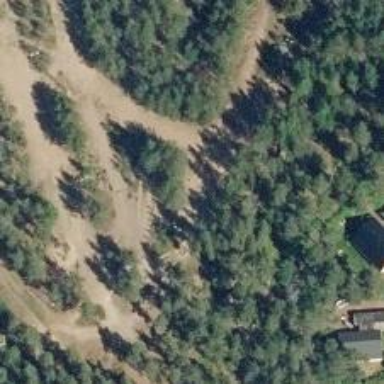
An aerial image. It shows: Disc golf basket.